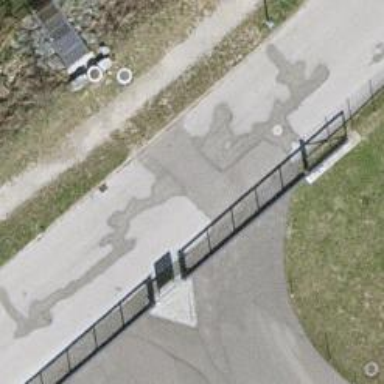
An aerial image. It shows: Gate.